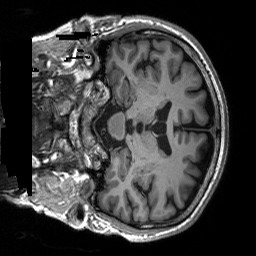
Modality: T1w
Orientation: coronal
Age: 67
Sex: male
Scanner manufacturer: siemens
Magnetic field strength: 3 T
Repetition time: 2.5 s
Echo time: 0.00248 s